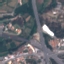
Land use / land cover class: Highway